Question: I have 4 packages each containing some '.class' files. There is one package that contains 'main' class. How do i create a jar file packed with all the folders and the manifest file ?
I know the command 'jar cvfm MyJar.jar manifest.txt *.class' , but i don't know the procedure to pack all the folders with their class files.
Here is the scene :

Also where shall i place the 'manifest' file ?
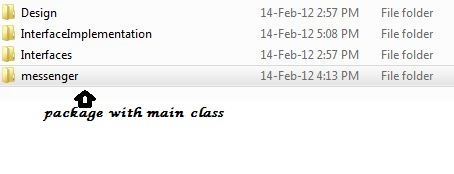
Answer: Suppose your classes were in the package com.tst - go up one level in cmd (cd ..) and type the following : (use / on UNIX)
'''
jar -cf myfile.jar .\com st\*\*.class
'''
Now, if you have an existing JAR file, and want to extract it, you'd type the following
'''
jar -xf myfile.jar
'''
Manifest file can be used for specifying the jar version and classpath entries